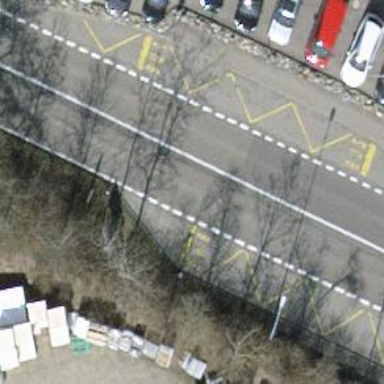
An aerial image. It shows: Bus stop equipped with public transport stop position.